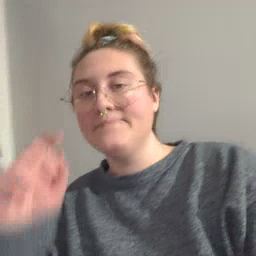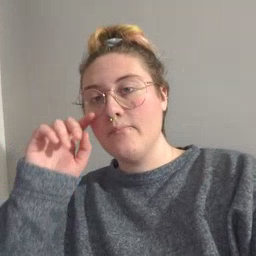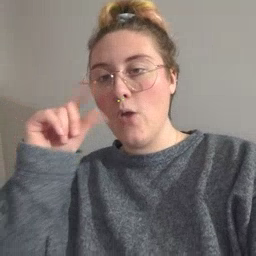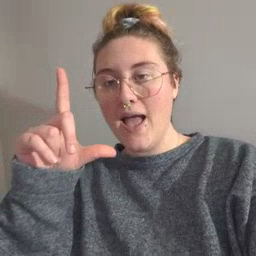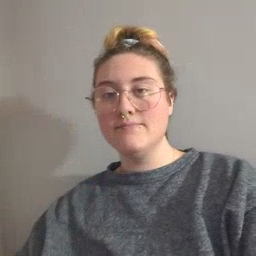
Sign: awake